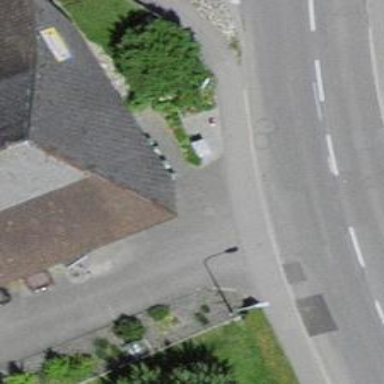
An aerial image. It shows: Bus stop with platform for public transport.